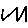
Label: zigzag